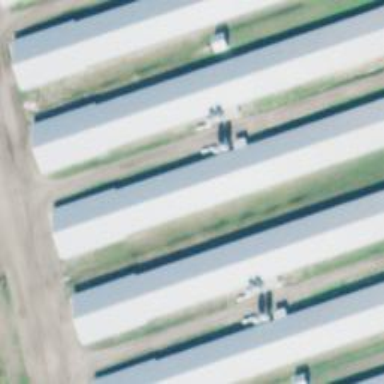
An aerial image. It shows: Barn.